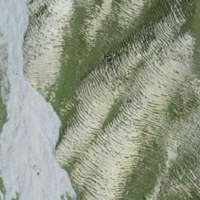
EUNIS habitat code: 31
Species observed at this site:
Carduus defloratus